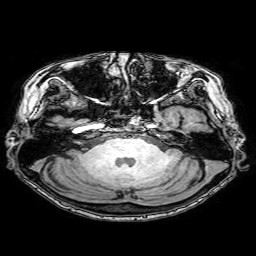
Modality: T1w
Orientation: coronal
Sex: female
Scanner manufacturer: philips
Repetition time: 0.008167 s
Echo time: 0.00376 s